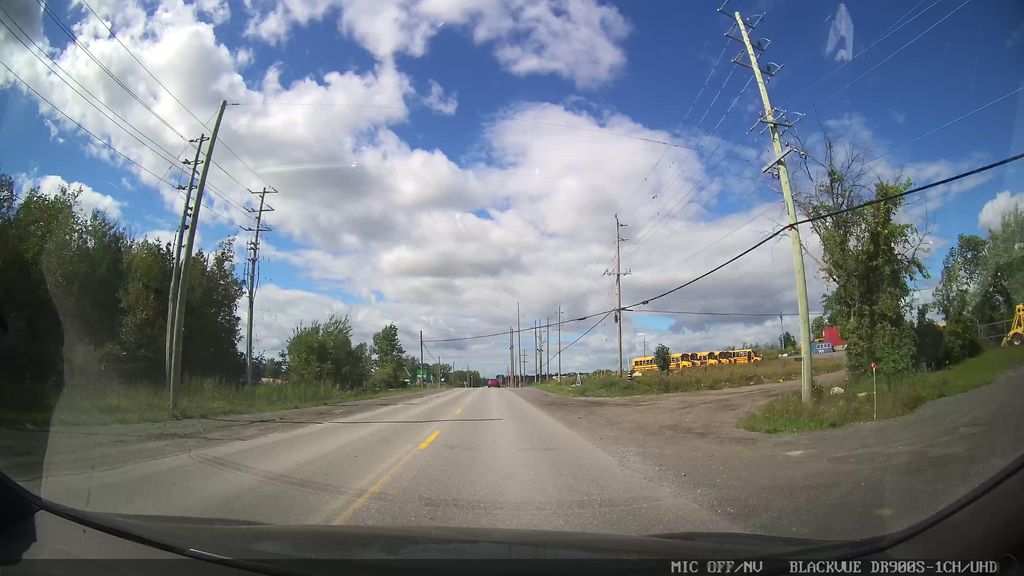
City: ottawa-gatineau